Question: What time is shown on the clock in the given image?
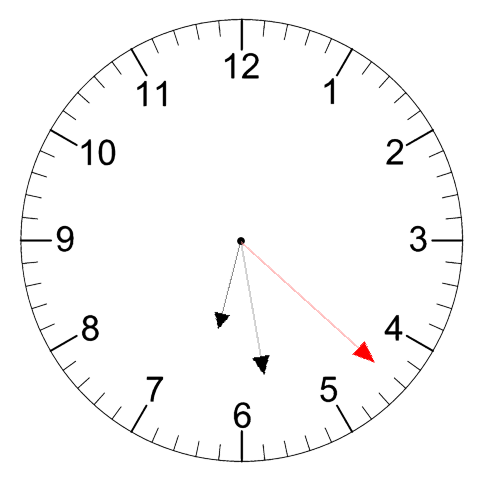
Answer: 06:28:22